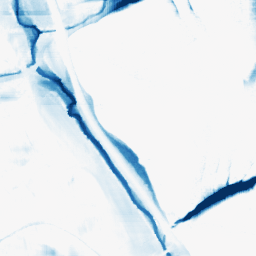
Category: morphological
Decomposition family: morphological_rect
Decomposition parameters: operation: closing
width: 50
height: 20
Upsampling method: quartic
Upsampling parameters: scale: 4
Upsampling scale: 4